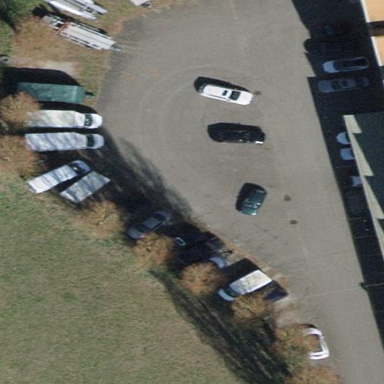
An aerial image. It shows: Parking area.